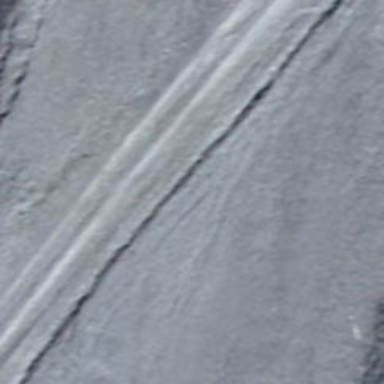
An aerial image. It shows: Downhill track for skiing with classic grooming. The track is of intermediate difficulty.